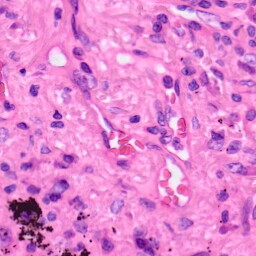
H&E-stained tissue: Lung